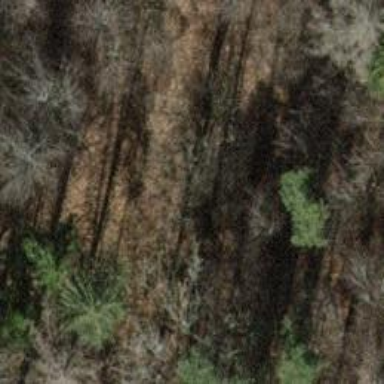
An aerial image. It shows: Deciduous broadleaved tree.